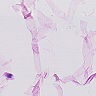
Metastatic tissue present: no